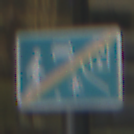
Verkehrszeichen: EndeVerkehrsberuhigterBereich
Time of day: Midday
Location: Outdoor (Urban)
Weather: Overcast
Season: NotSpecified
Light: Natural